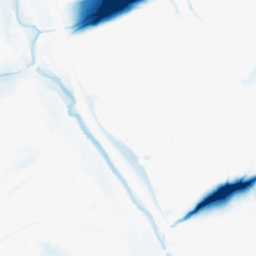
Category: morphological
Decomposition family: morphological_ellipse
Decomposition parameters: operation: closing
width: 50
height: 20
Upsampling method: sinc_hamming
Upsampling parameters: scale: 2
kernel_size: 8
Upsampling scale: 2